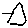
Label: triangle